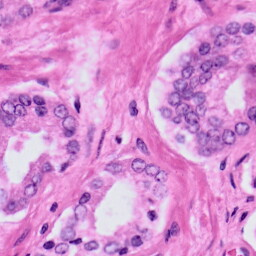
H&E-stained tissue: Prostate